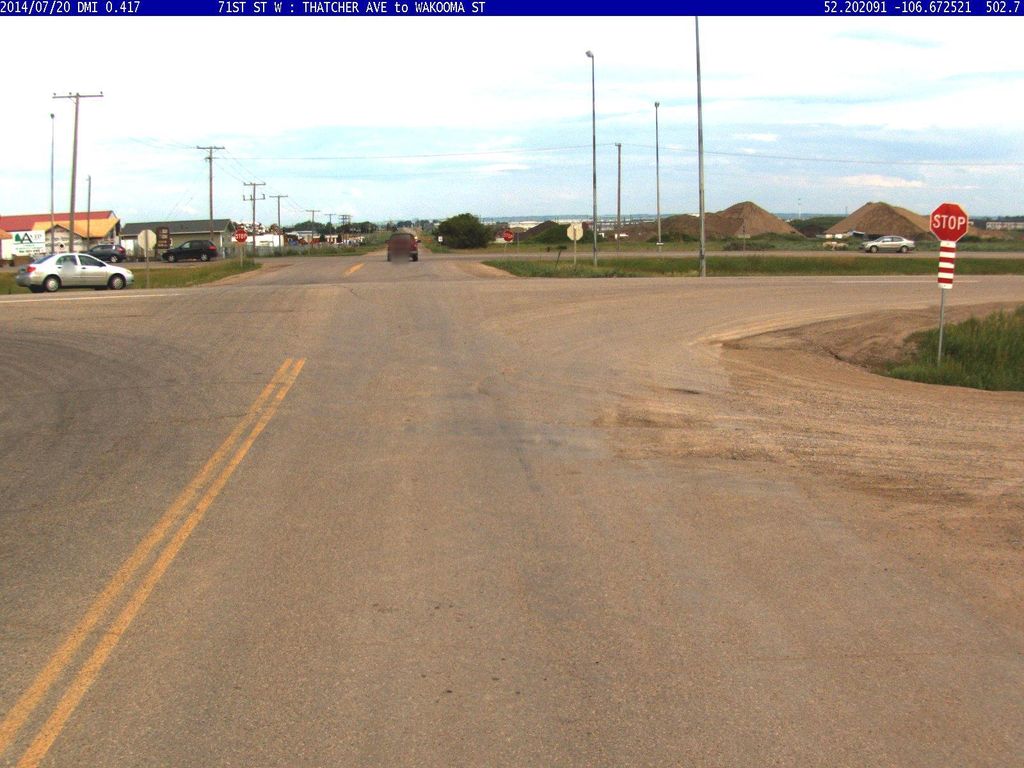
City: saskatoon